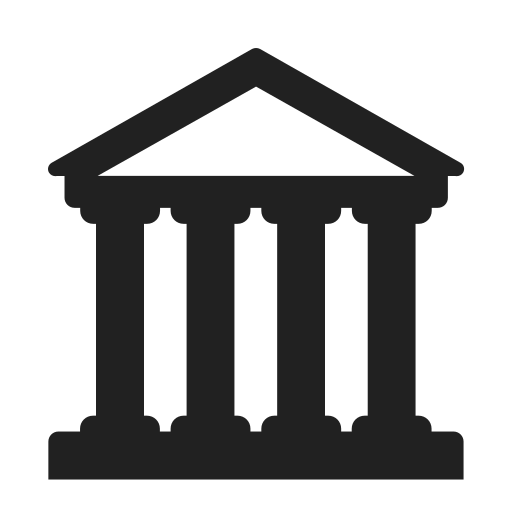
classical building high contrast